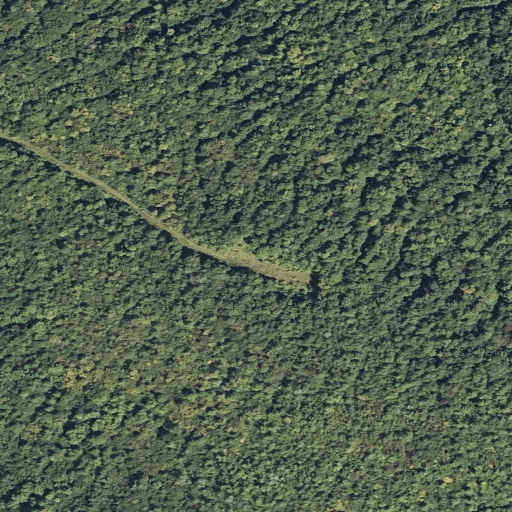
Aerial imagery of mountain in Maine named Maple Mountain containing only deciduous forest